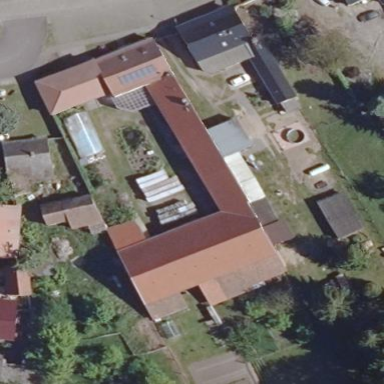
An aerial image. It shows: Building.